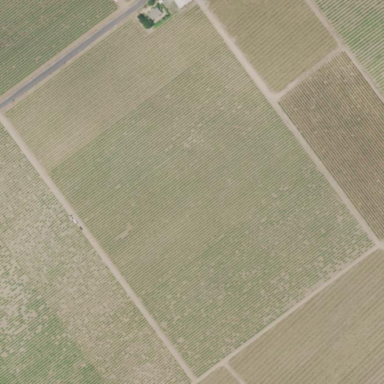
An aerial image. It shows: Vineyard where grapes are grown.